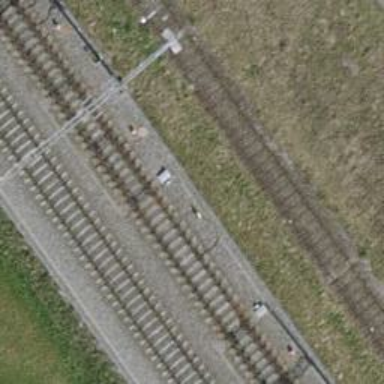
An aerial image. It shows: Railway track with contact lines for electrification.